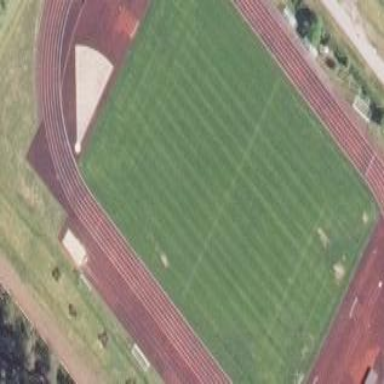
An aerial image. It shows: Multi-purpose track on leisure land suitable for athletics and soccer.